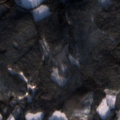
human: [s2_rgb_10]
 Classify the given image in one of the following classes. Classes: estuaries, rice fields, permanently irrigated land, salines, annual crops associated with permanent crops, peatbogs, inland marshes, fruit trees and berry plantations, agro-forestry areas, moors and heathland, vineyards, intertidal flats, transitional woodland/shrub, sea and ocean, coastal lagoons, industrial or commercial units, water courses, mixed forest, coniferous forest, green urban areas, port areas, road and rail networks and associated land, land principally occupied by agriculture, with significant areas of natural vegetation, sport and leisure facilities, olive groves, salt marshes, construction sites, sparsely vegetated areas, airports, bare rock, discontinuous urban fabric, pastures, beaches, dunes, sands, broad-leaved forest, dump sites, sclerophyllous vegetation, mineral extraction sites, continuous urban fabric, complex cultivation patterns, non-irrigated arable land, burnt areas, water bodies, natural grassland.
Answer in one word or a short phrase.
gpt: coniferous forest, mixed forest, water bodies